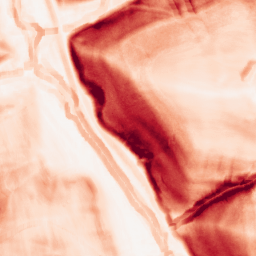
Category: morphological
Decomposition family: morphological_gradient
Decomposition parameters: size: 7
shape: square
Upsampling method: regularized
Upsampling parameters: scale: 4
lambda_reg: 0.001
Upsampling scale: 4